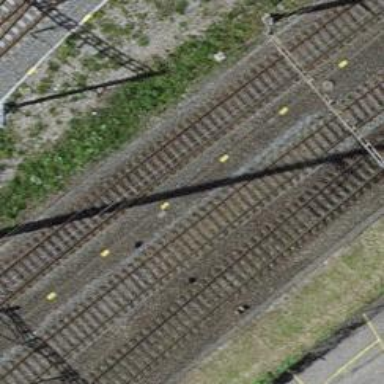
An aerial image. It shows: Single railway track with electrified contact line.